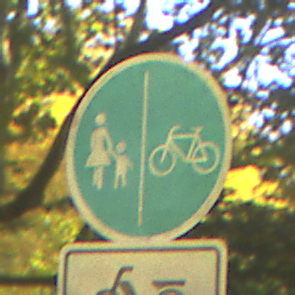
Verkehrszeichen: GetrennterRadUndGehwegRadwegRechts
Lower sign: EinspurigeFahrzeugeFrei2
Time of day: SunriseSunset
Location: Outdoor (Nature)
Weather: PartlyCloudy
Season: NotSpecified
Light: Natural